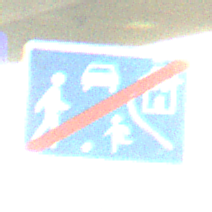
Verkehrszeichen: EndeVerkehrsberuhigterBereich
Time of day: SunriseSunset
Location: Outdoor (Suburban)
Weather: PartlyCloudy
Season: NotSpecified
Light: Natural